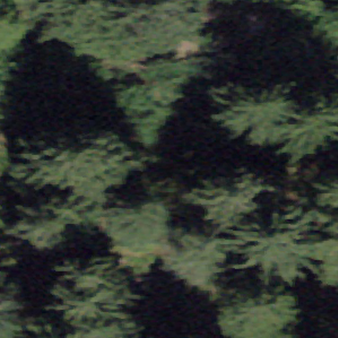
Label: other